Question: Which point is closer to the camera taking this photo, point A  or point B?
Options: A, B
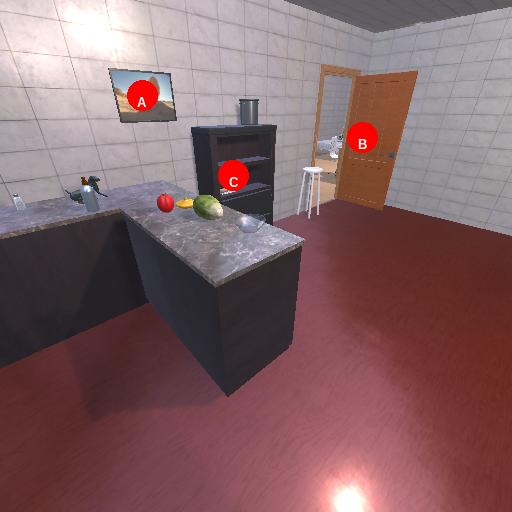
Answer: A